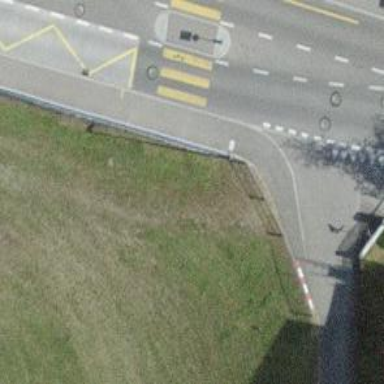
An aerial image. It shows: Sidewalk along the footway.